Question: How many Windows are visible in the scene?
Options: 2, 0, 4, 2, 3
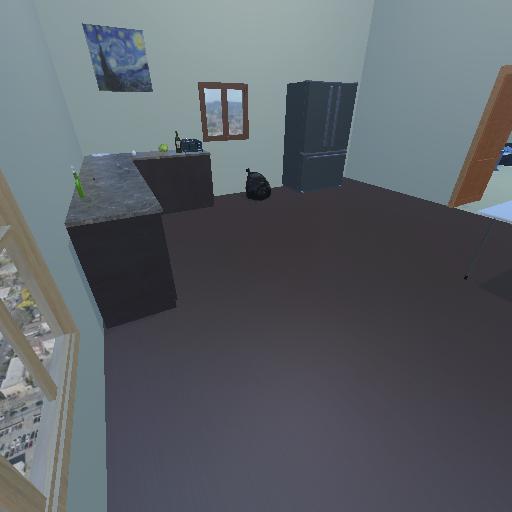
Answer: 2